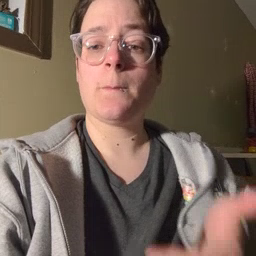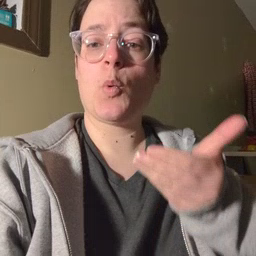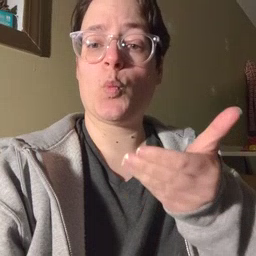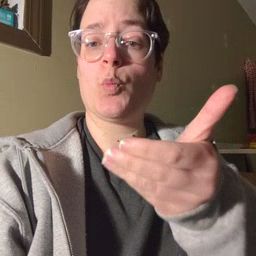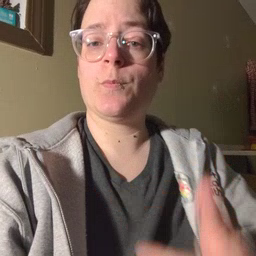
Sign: boat